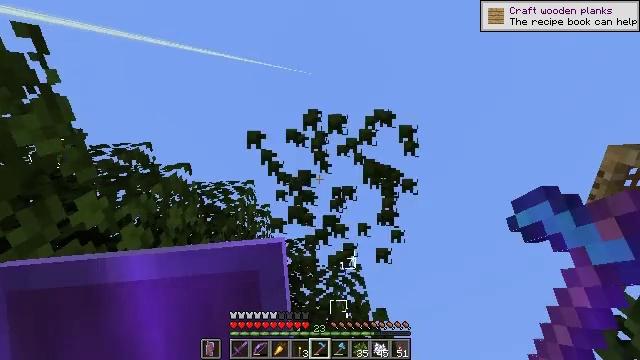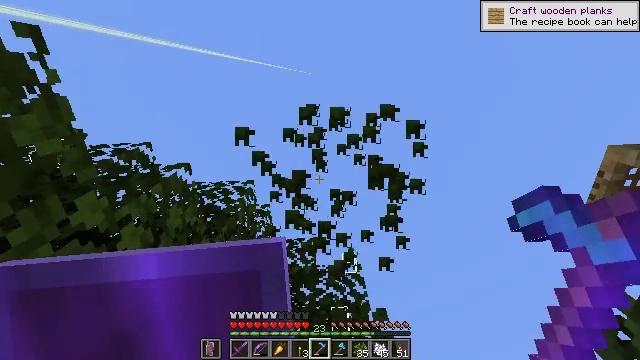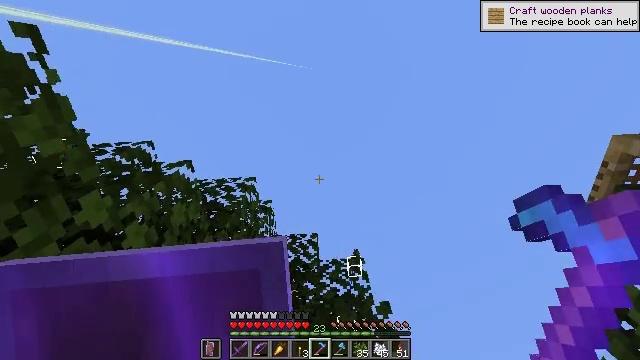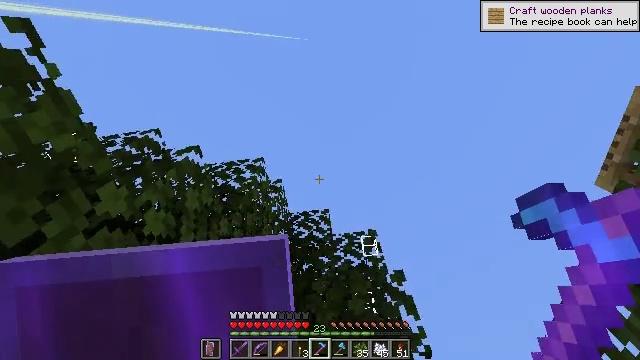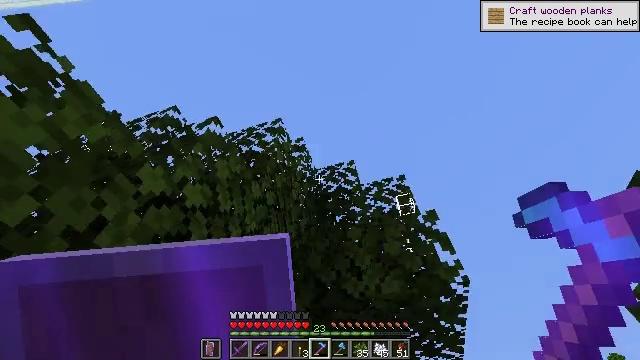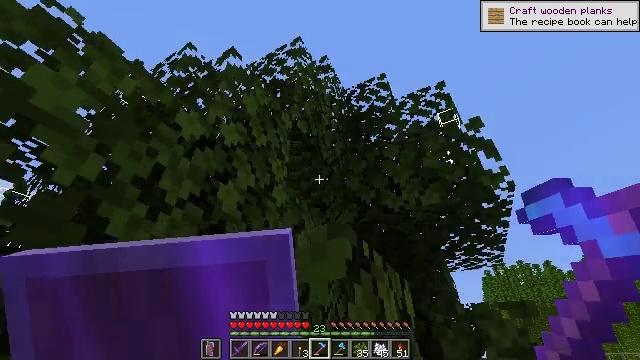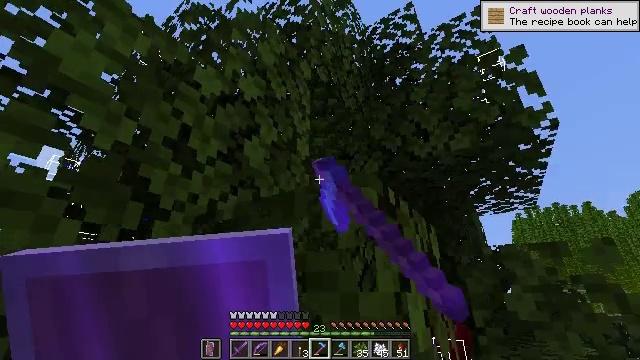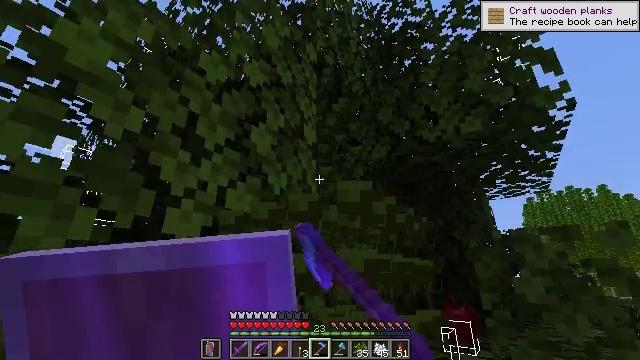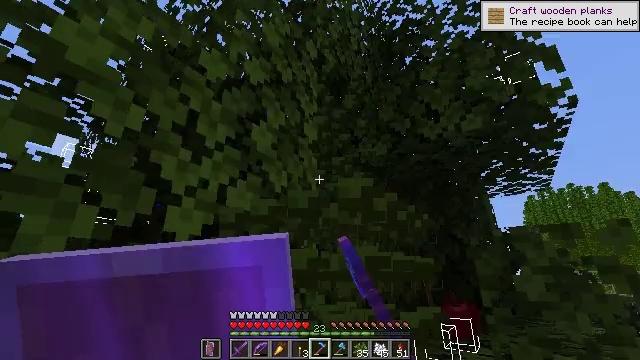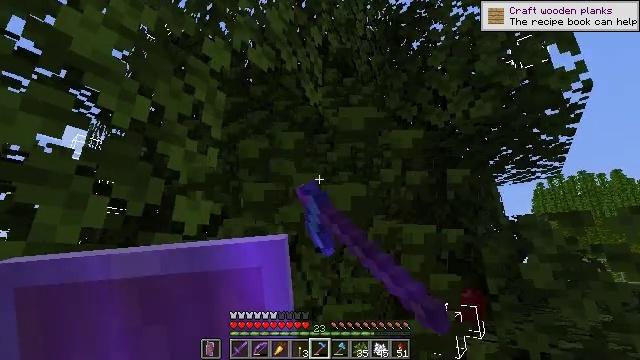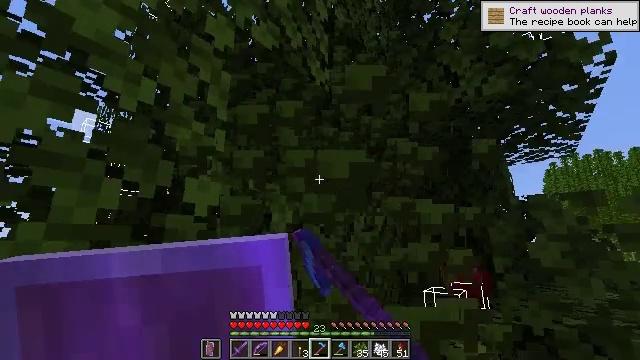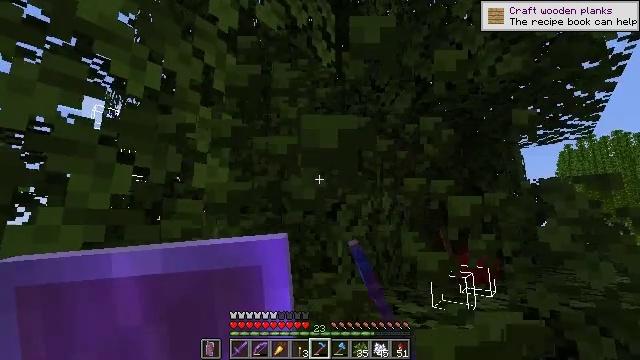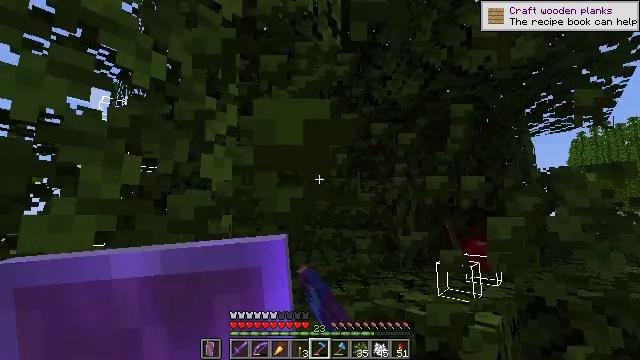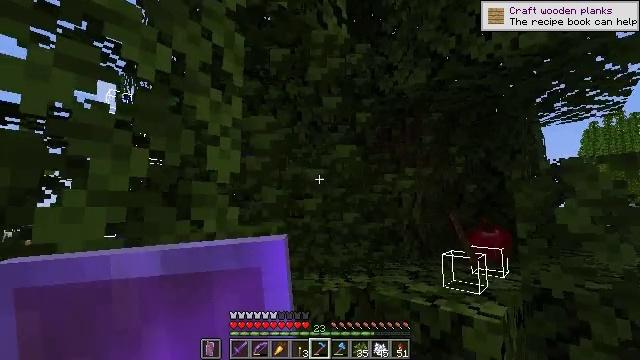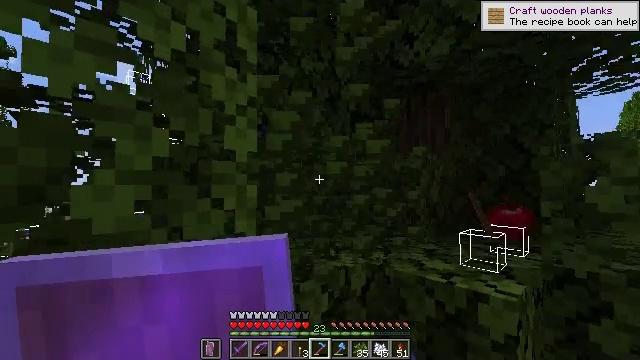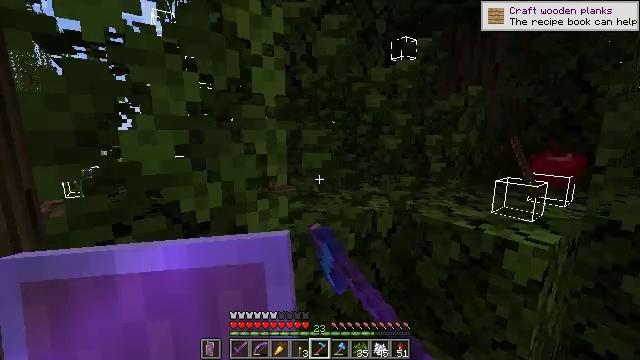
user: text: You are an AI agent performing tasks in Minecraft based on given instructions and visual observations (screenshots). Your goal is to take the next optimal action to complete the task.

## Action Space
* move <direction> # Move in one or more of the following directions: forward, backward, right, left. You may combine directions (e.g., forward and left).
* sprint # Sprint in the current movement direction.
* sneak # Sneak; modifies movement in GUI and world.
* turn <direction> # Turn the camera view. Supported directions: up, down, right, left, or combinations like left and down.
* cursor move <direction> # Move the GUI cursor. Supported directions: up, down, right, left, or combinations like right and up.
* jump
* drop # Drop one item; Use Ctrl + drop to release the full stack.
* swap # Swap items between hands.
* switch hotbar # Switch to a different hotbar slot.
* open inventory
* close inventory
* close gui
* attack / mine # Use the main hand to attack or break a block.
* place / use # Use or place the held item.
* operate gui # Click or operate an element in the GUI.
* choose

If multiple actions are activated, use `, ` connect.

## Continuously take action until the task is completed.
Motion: motion action
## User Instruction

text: Trim the tree by mining oak leaves.
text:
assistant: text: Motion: attack / mine
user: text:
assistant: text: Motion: turn left and down, attack / mine
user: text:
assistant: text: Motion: turn left and down, attack / mine
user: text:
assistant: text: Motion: turn left and down, attack / mine
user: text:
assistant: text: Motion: turn left and down, attack / mine
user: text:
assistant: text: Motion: turn left and down, attack / mine
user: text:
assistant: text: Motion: turn left and down, attack / mine
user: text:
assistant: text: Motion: attack / mine
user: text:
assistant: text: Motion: turn left and down, attack / mine
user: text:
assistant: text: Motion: turn left and down, attack / mine
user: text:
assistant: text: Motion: turn left and down, attack / mine
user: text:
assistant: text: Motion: turn left and down, attack / mine
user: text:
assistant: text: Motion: turn left and down, attack / mine
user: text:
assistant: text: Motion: turn left and down, attack / mine
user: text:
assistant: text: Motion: turn left and down, attack / mine
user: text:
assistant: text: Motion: turn left and down, attack / mine
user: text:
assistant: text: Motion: attack / mine
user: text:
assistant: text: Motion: attack / mine
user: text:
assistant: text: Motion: attack / mine
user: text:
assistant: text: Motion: turn left, attack / mine
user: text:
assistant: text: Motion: turn left, attack / mine
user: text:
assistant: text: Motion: attack / mine
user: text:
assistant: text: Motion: attack / mine
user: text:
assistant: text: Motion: attack / mine
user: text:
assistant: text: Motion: turn right, attack / mine
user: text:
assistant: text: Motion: turn right and down, attack / mine
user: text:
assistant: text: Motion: turn right, attack / mine
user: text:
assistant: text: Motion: turn right and up, attack / mine
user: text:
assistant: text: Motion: turn right, attack / mine
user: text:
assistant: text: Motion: turn right, attack / mine